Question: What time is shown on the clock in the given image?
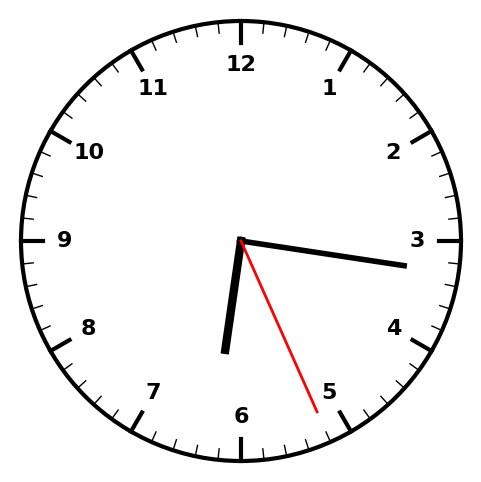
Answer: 06:16:26